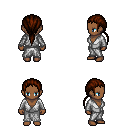
a pixel art fantasy rpg character, female body template, human, dark skin, white robe, metal pants, brown ponytail hairstyle, four views (front, back, left, right), 2x2 character sprite sheet, small pixel art, hard edges, no anti-aliasing